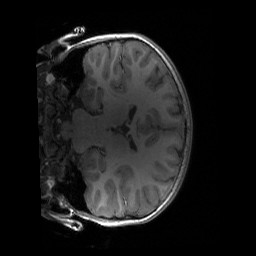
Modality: T1w
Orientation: coronal
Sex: male
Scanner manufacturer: siemens
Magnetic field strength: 3 T
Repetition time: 1.9 s
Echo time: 0.00243 s